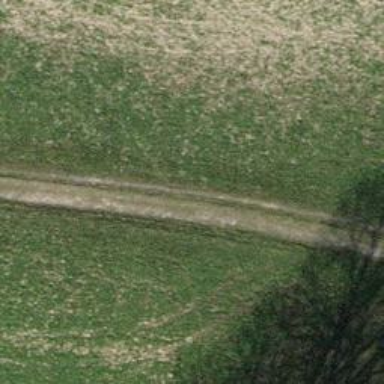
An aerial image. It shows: Unpaved track with tracktype grade4.